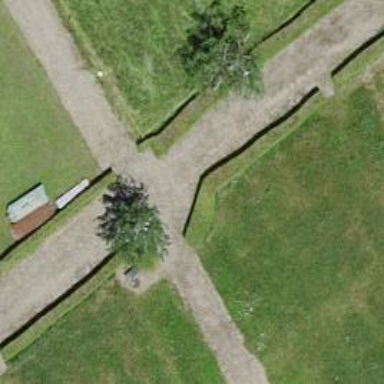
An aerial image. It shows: Path with pebblestone surface.